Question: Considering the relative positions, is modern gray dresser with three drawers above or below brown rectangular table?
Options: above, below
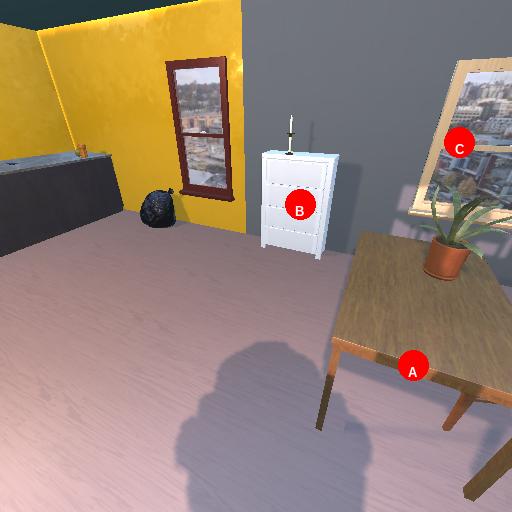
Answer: above